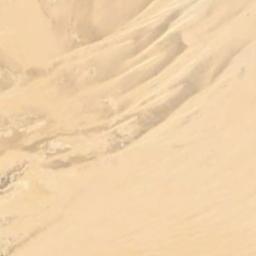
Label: desert